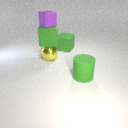
large yellow metal sphere below small purple rubber cube